Question: I am trying to convert 'const unsigned char*' to 'QString' and vice versa. I have managed to convert it in one direction, but not from 'QString' to 'const unsigned char*'. I've seen a lot of similiar questions, but none of the solutions worked for me.
Here is my sample code :
'''
void f(const unsigned char* addr)
{
QString data = QString::fromLatin1((const char*)addr, len); //should work correctly
unsigned char* cc = new unsigned char[data.size()];
memcpy(cc, data.toStdString().c_str(), data.size()); //isn't working
}
'''
My check for a solution : 'len = 8' in this example, therefore :
'data' contains :

'''
unsigned char buff[8];
for (int i = 0; i < 8; i++)
buff[i] = cc[i];
//buff now contains [194,128,6,0,1,0,0,18]
unsigned char bb[8];
memcpy(bb, addr, 8);
//bb contains [128,6,0,1,0,0,18,0]
'''
Is there any other way ? Thank you for any input.
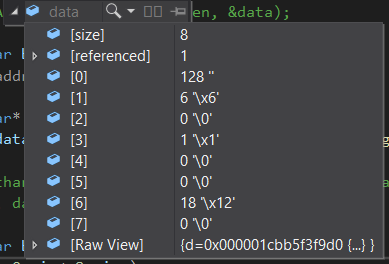
Answer: So here's a clue as to what is really going on. In your original string you have the byte sequence 194 128. That's a possible the encoding for the Euro symbol in UTF-8. In your output that has been replaced by the single byte 128, which is the encoding for the Euro symbol in the Windows-1252 code page.
So somewhere in your code there is a change of encoding happening, which explains why you see the difference in input and output. Almost certainly that change is happening because of one or other of the 'QString' functions you are using.
Solving this problem is not really possible without know more about what you are actually doing. If your byte arrays do not represent text then it's a mistake to put them into a 'QString' since these are used for not arbitrary byte arrays.